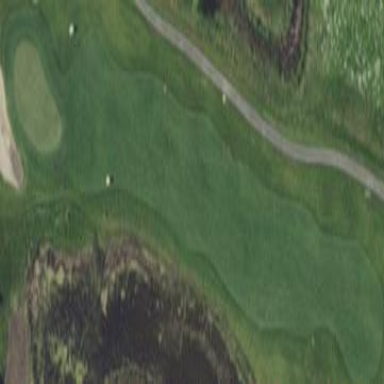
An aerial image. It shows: Golf fairway surrounded by grass.